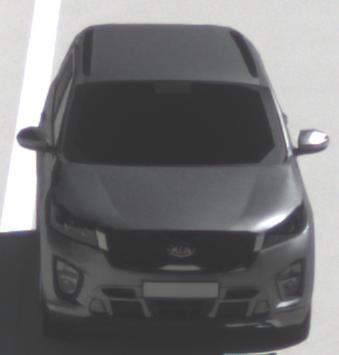
Make: KIA
Model: Sorento 2.2 CRDi
Detailed model: Sorento (UM)
Model produced from: 2015/03
Model produced until: 2017/10
Doors: 5
Color: gray
Road condition: dry road
Daytime: morning or afternoon
Contrast: high contrast